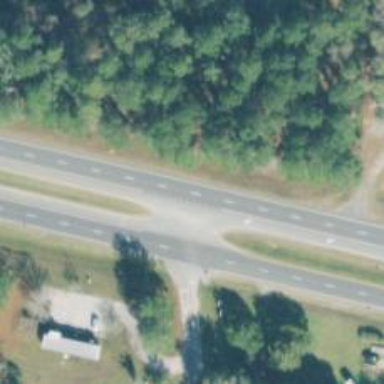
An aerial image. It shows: Asphalt dual carriageway classified as trunk highway.